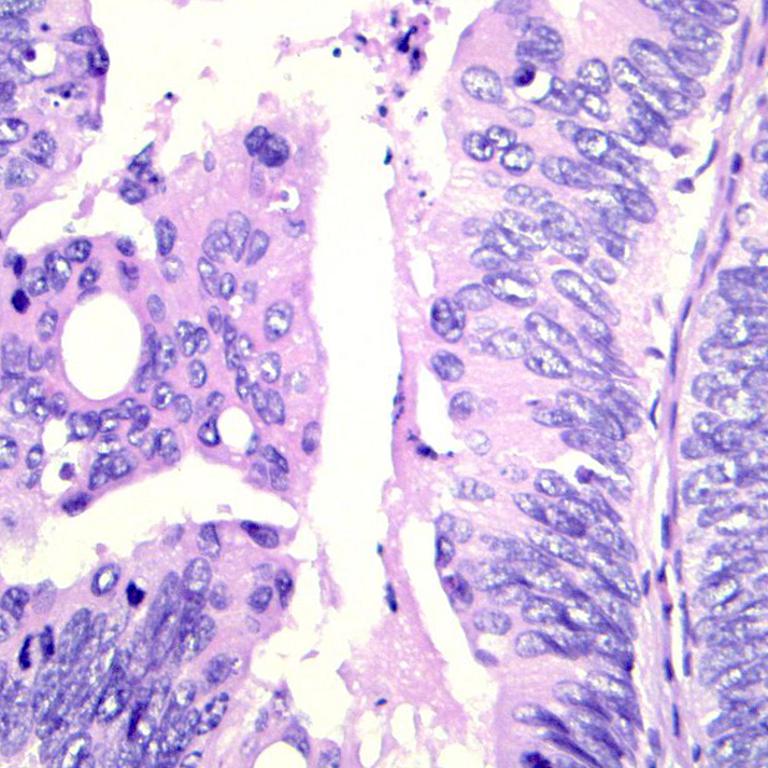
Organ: colon
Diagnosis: adenocarcinomas